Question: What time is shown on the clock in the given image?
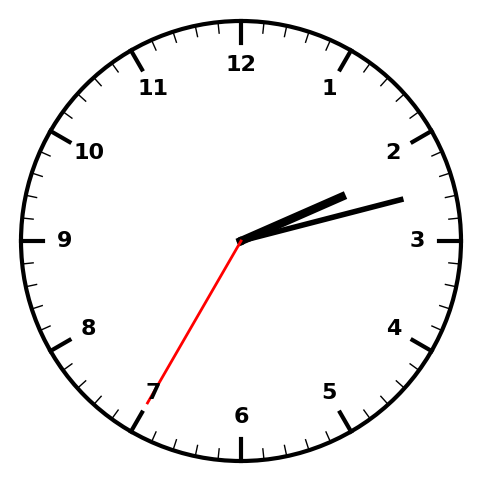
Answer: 02:12:35